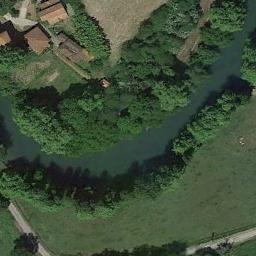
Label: river